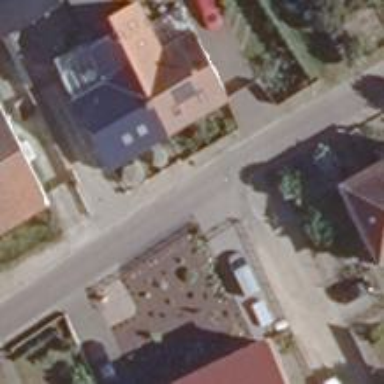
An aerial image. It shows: Alley classified as service road.